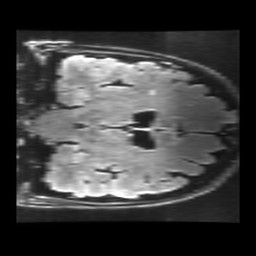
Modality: FLAIR
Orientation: coronal
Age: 75
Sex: female
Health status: healthy
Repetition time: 12 s
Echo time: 0.09782 s